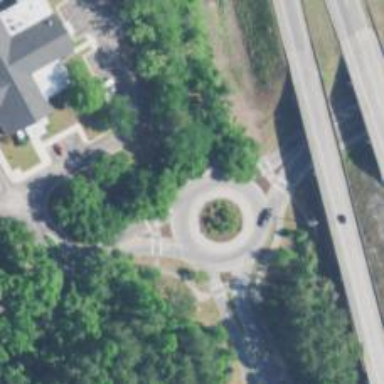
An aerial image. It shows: Secondary road with asphalt surface leading to roundabout.